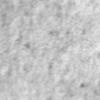
Label: no_change